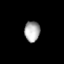
Tissue: lung
Cell type: Epithelial cells
Senescence score: 0.6426
Nuclear area (px): 313
Mean DAPI intensity: 170.294